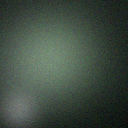
Screen state: off